Question: I got the code from github for resteasy. When trying to do an mvn clean install, I am getting the following exception. I would appreciate if someone can point me in the correct path on how to resolve this.

The error is:
/D:/rnd_work/jboss/resteasy/Resteasy/jaxrs/resteasy-client/src/main/java/org/jboss/resteasy/client/jaxrs/internal/ClientInvocation.java:[154,34] D:
nd_work\jboss
esteasy\Resteasy\jaxrs
esteasyclient\src\main\java\org\jboss
esteasy\client\jaxrs\internal\ClientInvocation.java:154: type parameters of T cannot be determined; no unique maximal instance exists for type variable T with upper bounds T,java.lang.Object
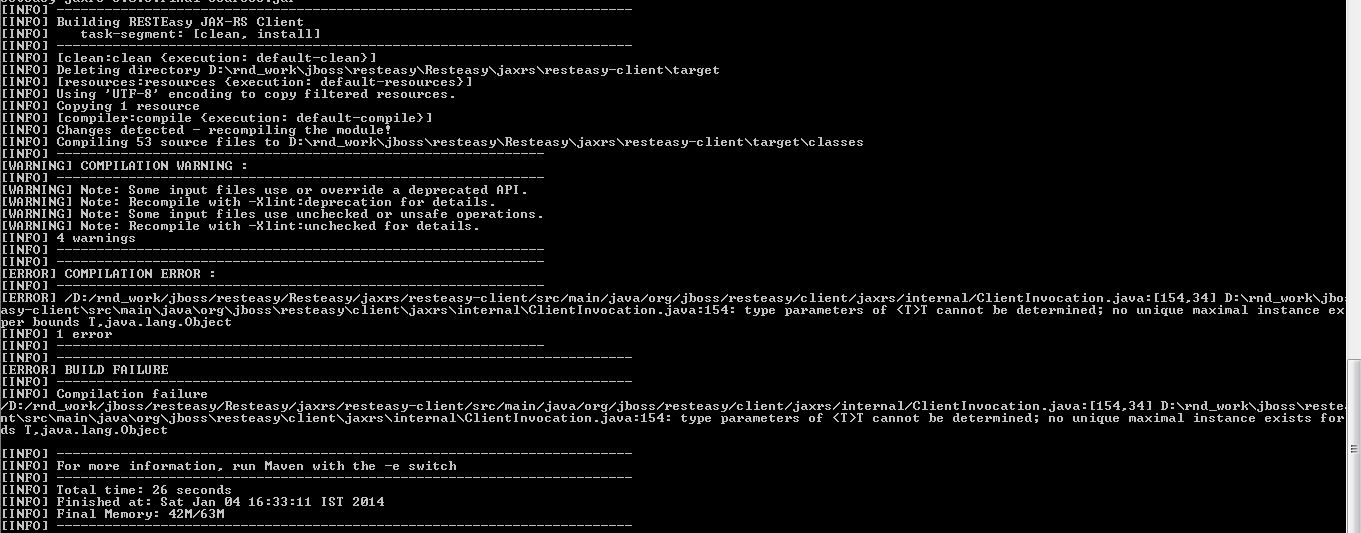
Answer: Consulted the RestEasy developer mailing list and it seems This is a bug fixed in JDK 7[1]. Updating my JDK to the latest JDK 1.7 build, did the trick. Also i put the ant-contrib jar to my classpath variable. Because otherwise the build fail.s